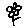
Label: flower